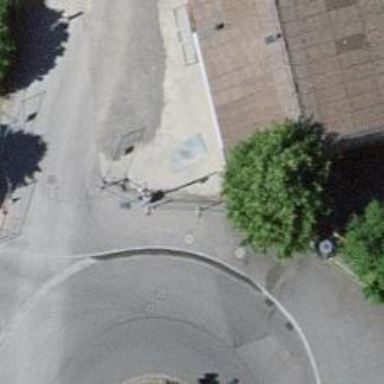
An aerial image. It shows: Sidewalk.